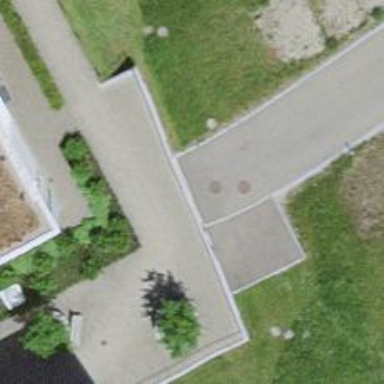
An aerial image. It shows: Parking entrance.